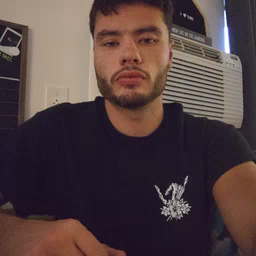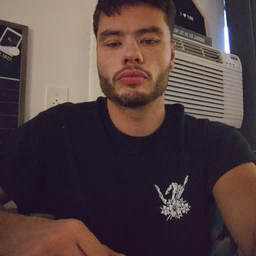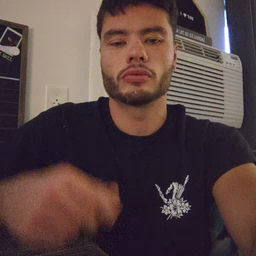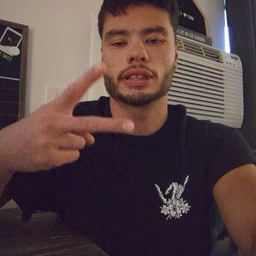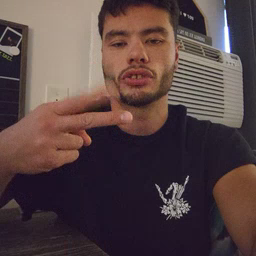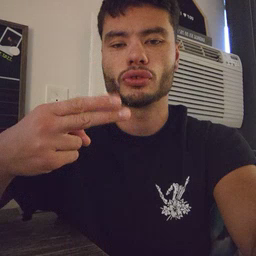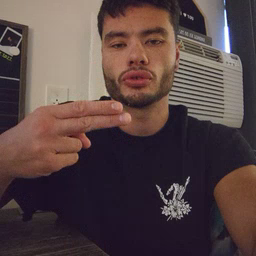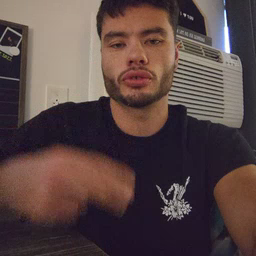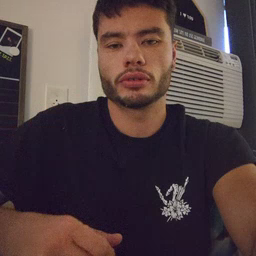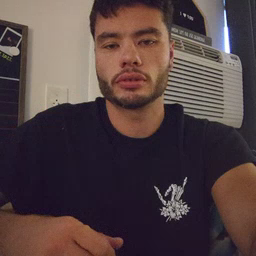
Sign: scissors